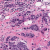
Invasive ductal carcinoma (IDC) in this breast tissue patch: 0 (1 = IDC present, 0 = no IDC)